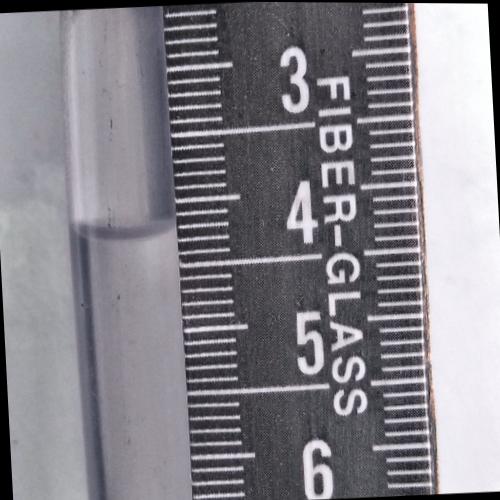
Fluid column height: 4.2 cm